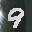
Label: 9